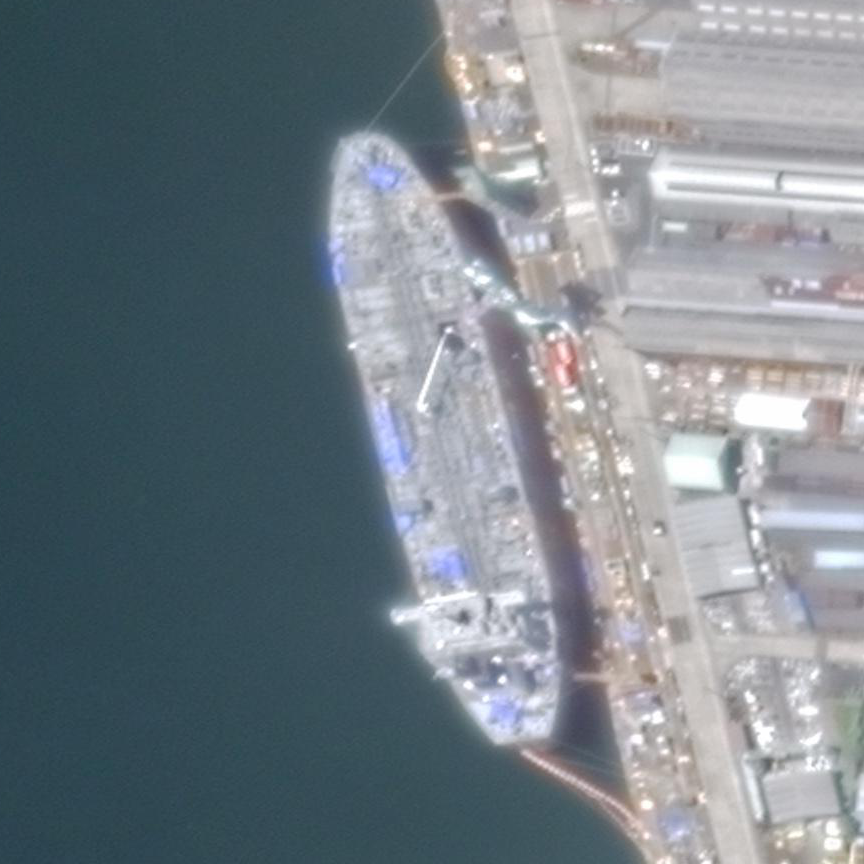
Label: civil